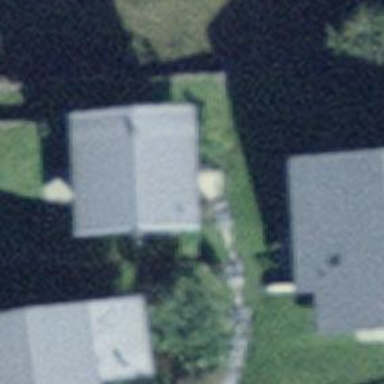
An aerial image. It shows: Simple and straightforward house.